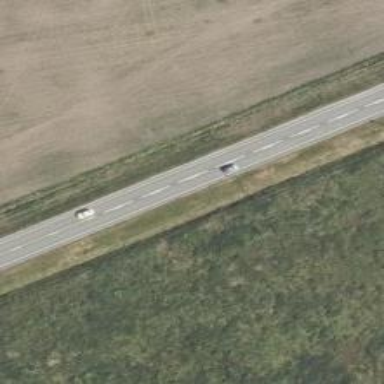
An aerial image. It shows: Asphalt road designated as trunk highway.